Field crop: maize
Growth stage: 2
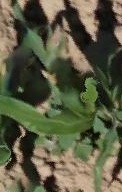
Species: maize